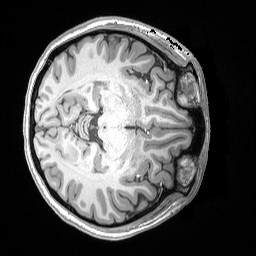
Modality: T1w
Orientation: axial
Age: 26
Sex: female
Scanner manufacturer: siemens
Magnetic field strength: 3 T
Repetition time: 2.2 s
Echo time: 0.00169 s